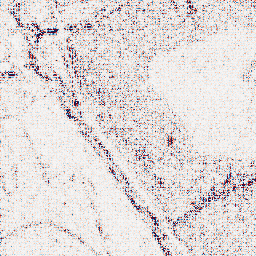
Category: wavelet
Decomposition family: wavelet_biorthogonal
Decomposition parameters: wavelet: bior5.5
level: 1
Upsampling method: bilinear
Upsampling parameters: scale: 4
Upsampling scale: 4